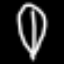
Label: leaf